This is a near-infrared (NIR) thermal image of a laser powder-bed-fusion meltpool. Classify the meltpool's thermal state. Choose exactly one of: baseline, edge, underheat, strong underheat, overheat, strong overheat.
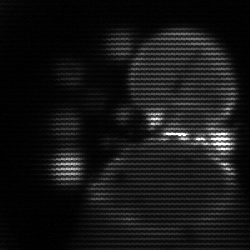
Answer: edge